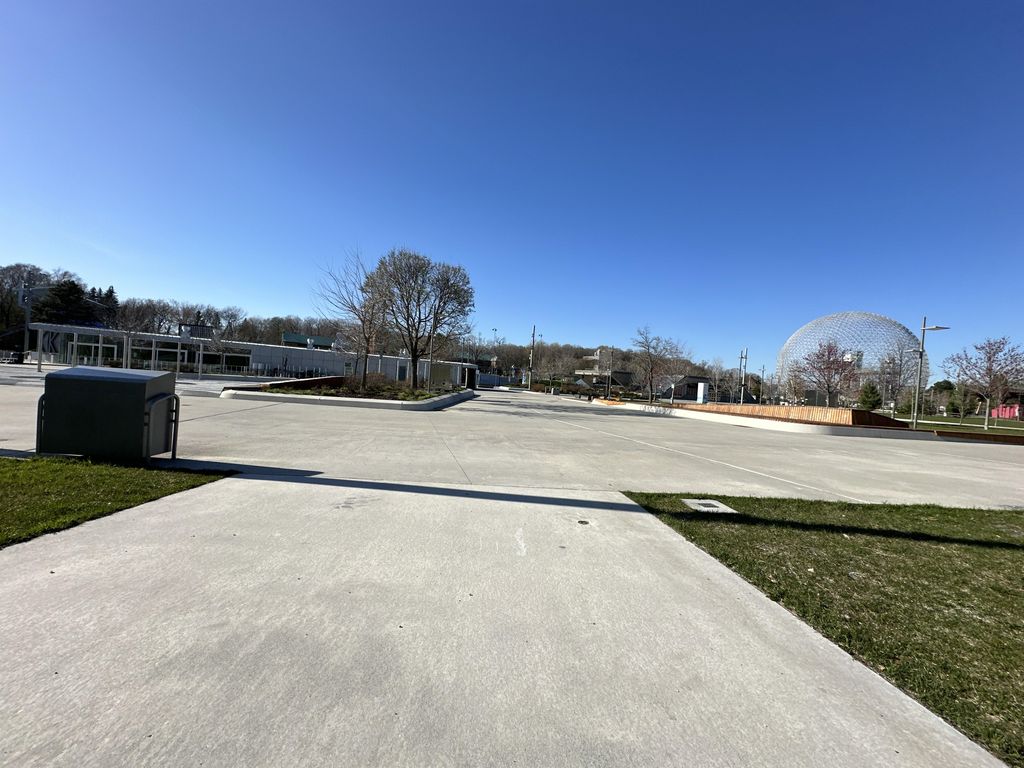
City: montreal